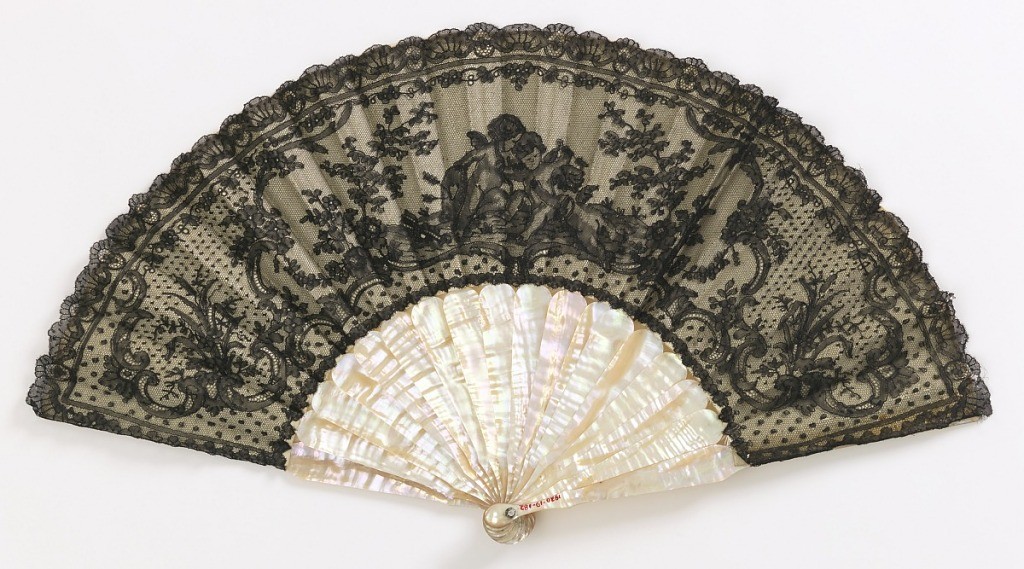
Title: Pleated fan
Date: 19th century
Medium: Lace leaf with silk satin backing; mother-of-pearl sticks
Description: Pleated fan with black lace leaf showing cupids, flowers and Rococo Revival scrolls on white silk satin. Plain mother-of-pearl sticks